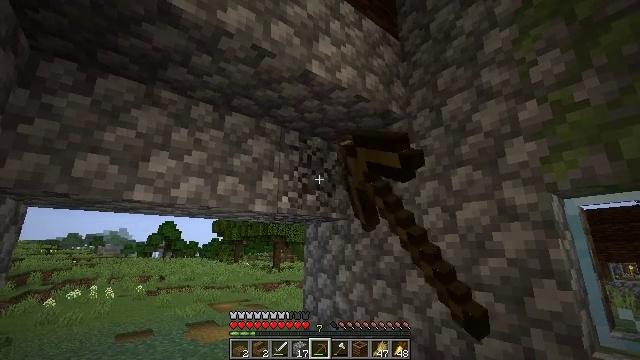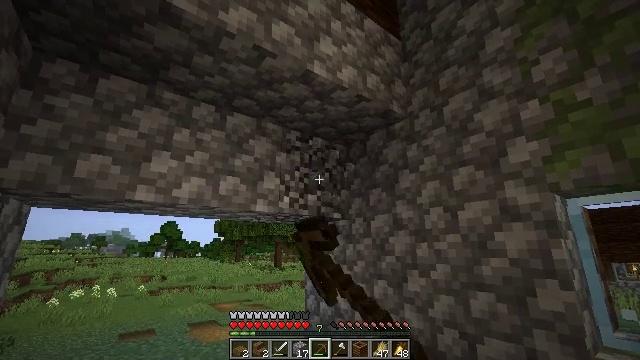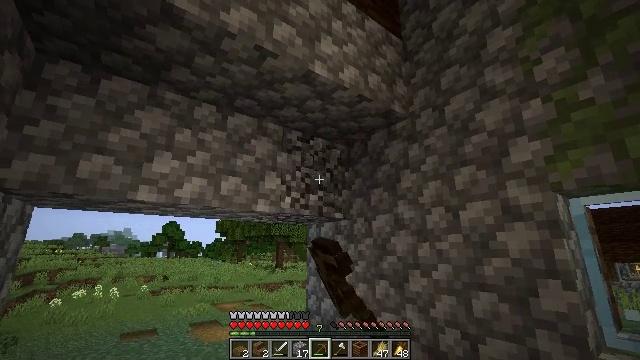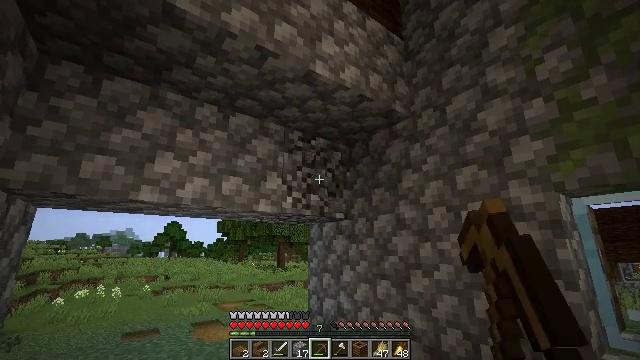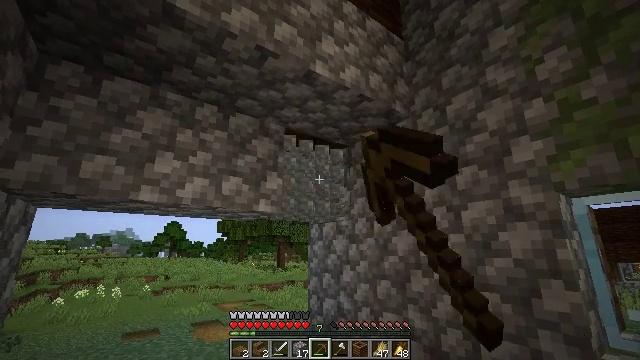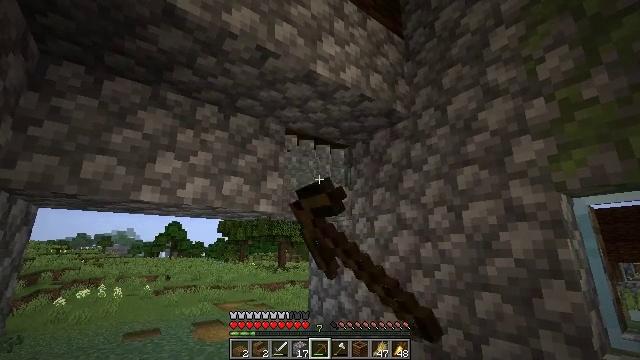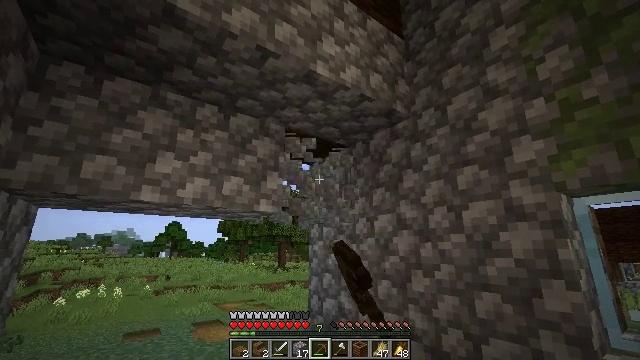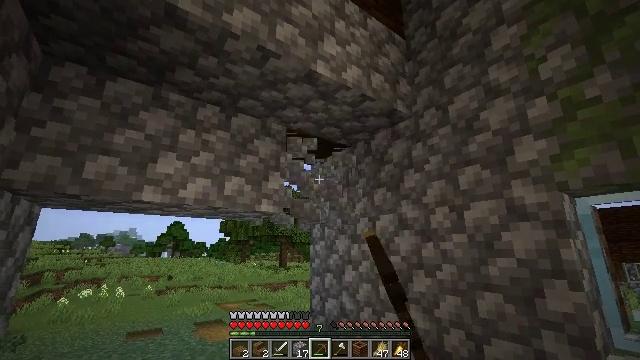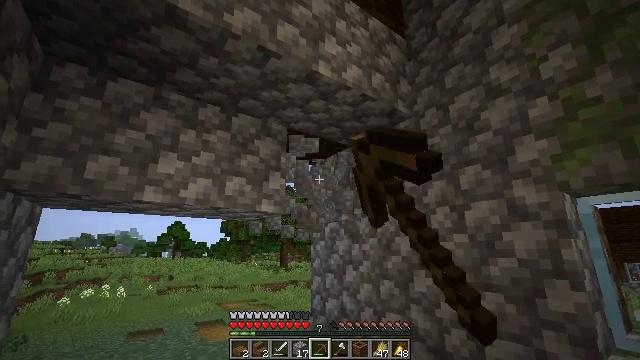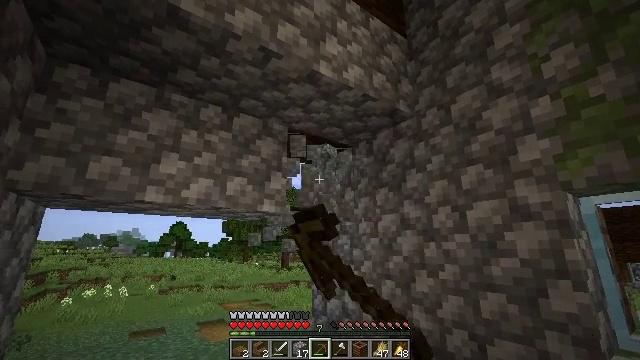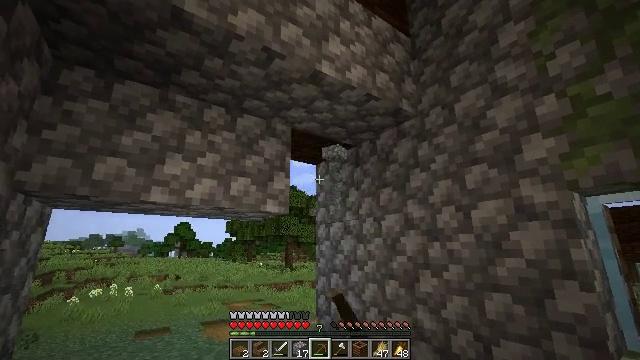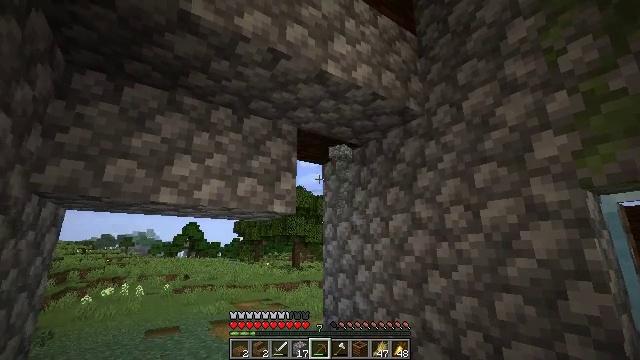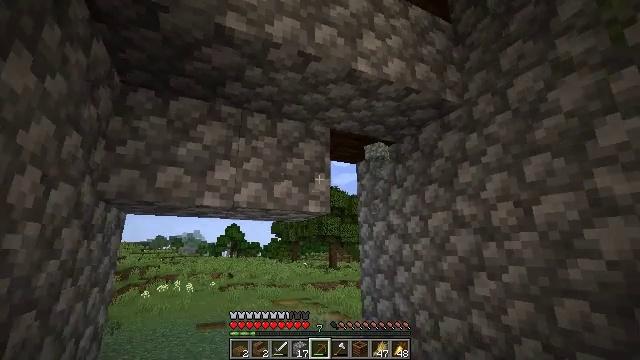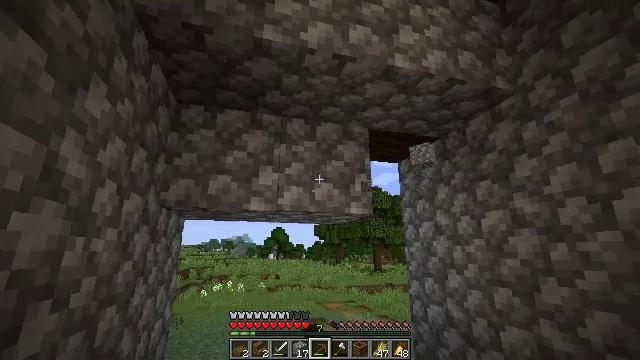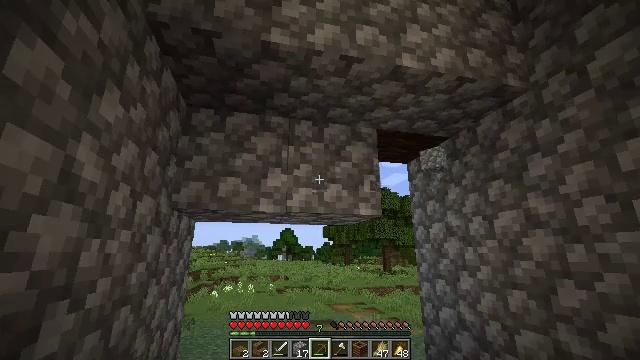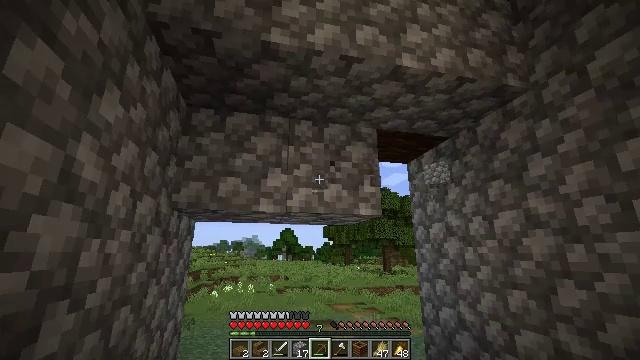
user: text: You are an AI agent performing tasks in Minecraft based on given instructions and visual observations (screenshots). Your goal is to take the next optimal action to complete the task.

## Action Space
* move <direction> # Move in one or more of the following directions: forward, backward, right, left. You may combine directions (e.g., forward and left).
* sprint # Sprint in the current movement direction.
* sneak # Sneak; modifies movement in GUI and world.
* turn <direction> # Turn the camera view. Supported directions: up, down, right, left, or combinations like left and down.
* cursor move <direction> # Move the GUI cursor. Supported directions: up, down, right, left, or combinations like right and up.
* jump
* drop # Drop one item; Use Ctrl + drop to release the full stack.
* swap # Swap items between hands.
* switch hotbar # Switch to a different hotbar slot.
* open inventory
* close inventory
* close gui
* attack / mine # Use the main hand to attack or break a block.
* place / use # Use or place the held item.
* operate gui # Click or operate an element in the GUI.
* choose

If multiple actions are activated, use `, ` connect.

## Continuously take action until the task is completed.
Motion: motion action
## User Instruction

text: Digging the cobblestone underground.
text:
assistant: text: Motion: attack / mine
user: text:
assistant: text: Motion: attack / mine
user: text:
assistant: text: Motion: attack / mine
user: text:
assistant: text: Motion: attack / mine
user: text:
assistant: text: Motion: attack / mine
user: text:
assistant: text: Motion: attack / mine
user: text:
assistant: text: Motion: attack / mine
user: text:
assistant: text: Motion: attack / mine
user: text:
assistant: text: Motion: attack / mine
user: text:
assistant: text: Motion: attack / mine
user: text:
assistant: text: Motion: turn left, attack / mine
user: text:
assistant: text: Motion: turn left, attack / mine
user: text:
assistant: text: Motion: turn left, attack / mine
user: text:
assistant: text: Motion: turn left, attack / mine
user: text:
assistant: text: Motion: attack / mine
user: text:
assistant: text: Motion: attack / mine
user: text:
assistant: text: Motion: attack / mine
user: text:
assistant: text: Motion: attack / mine
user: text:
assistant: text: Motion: attack / mine
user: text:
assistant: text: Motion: attack / mine
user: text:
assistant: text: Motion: attack / mine
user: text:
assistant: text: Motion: attack / mine
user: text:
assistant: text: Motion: attack / mine
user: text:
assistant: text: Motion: attack / mine
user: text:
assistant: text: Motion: attack / mine
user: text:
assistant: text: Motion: attack / mine
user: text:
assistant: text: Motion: attack / mine
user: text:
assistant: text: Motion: attack / mine
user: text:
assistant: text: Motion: attack / mine
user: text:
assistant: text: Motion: attack / mine